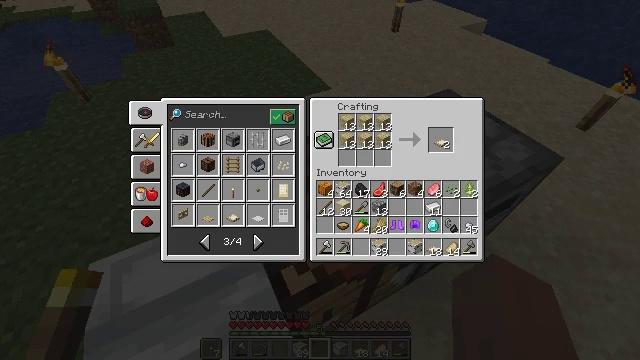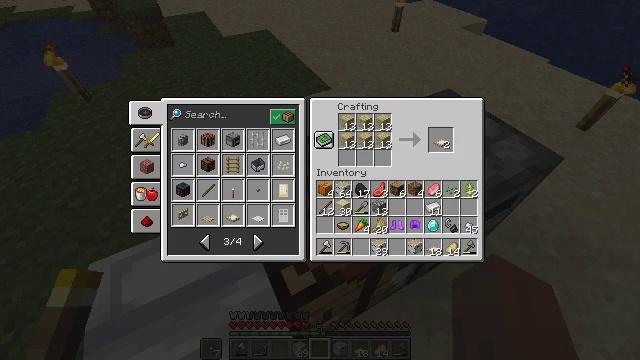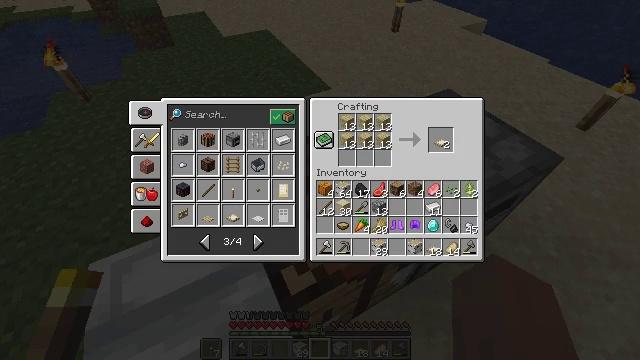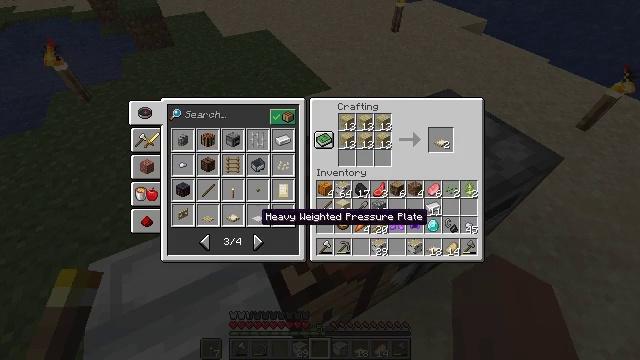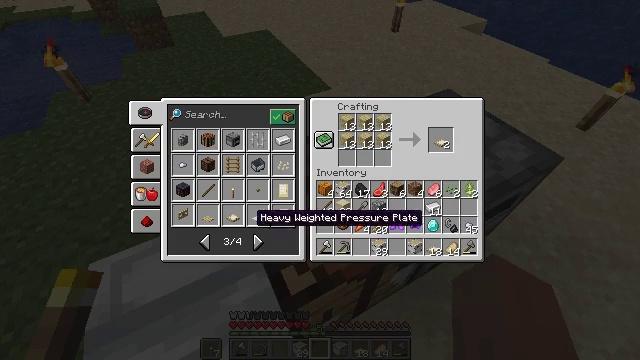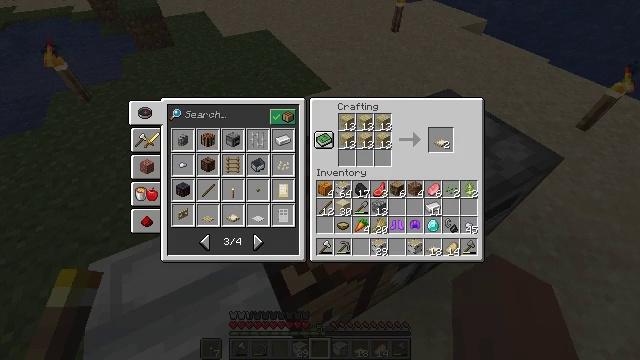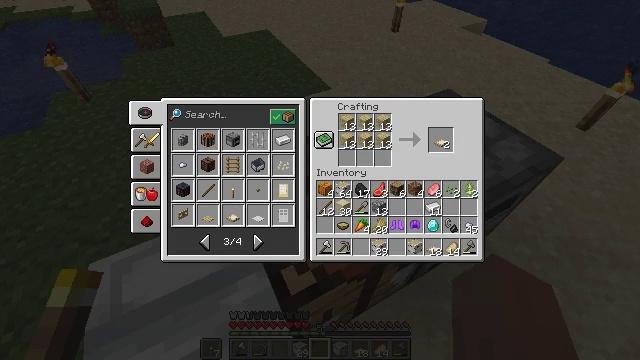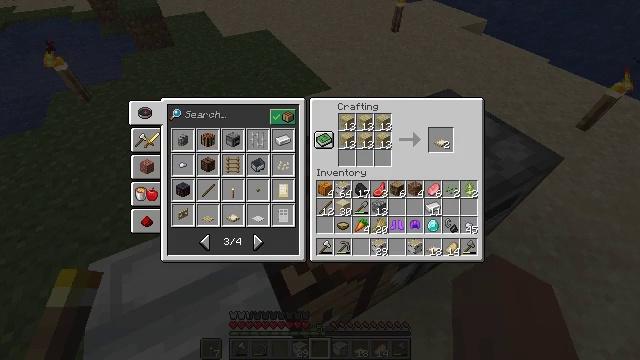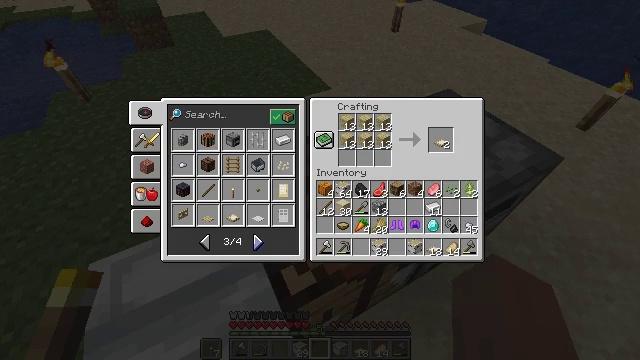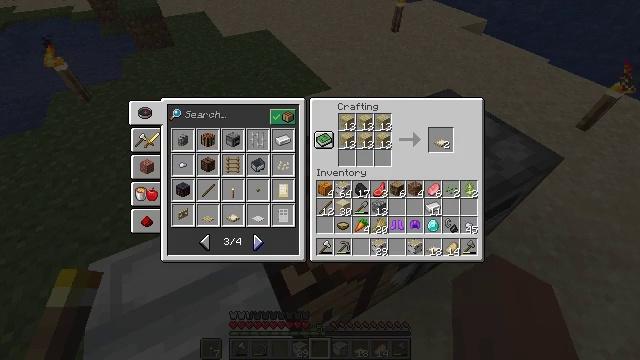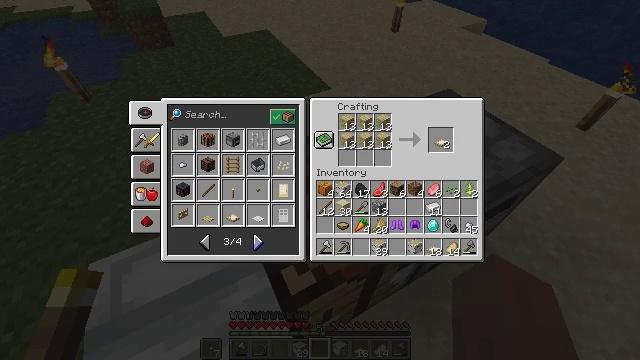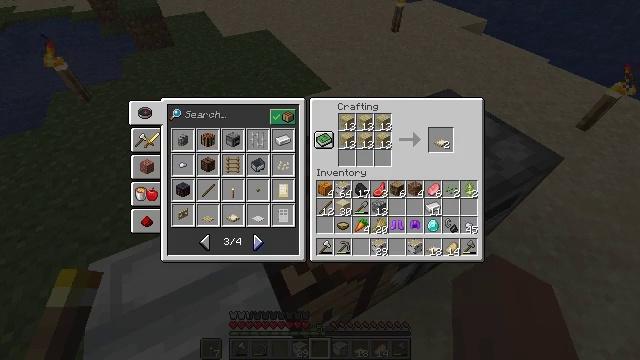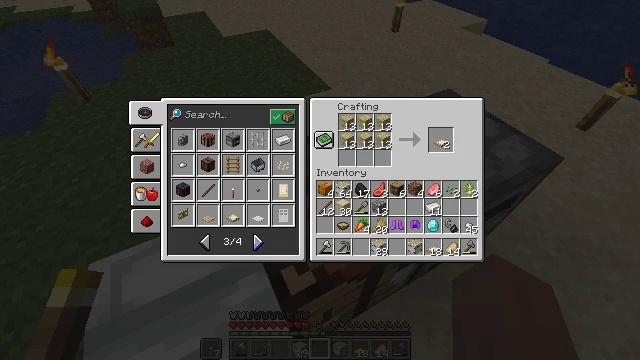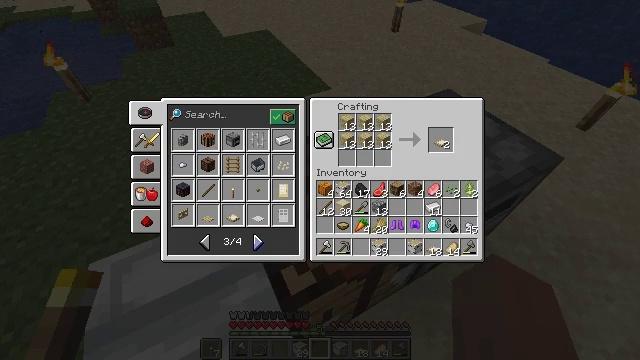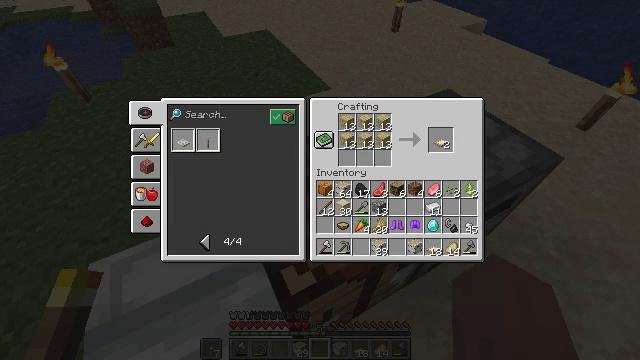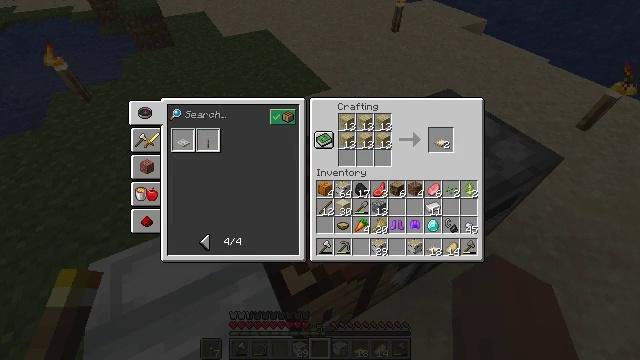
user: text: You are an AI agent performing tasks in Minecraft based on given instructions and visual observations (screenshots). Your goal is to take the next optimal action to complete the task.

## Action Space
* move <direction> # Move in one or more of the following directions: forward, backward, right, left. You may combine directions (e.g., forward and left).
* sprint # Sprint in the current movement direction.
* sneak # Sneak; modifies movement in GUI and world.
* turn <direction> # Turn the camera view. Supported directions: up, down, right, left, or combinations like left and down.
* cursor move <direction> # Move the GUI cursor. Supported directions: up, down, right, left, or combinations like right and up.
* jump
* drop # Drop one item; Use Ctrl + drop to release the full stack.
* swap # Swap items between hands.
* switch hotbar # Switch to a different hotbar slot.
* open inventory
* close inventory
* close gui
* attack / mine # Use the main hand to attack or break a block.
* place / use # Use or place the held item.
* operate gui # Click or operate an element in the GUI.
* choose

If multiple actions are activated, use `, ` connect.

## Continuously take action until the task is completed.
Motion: motion action
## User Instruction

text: Craft the birch fence gate using the crafting table.
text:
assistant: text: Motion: cursor move left
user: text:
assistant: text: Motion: cursor move left
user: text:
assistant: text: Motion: cursor move left
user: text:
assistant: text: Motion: no_op
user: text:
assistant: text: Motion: no_op
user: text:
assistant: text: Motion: no_op
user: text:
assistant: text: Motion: no_op
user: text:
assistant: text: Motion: no_op
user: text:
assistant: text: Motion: no_op
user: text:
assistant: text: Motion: no_op
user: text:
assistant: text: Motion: no_op
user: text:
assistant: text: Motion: no_op
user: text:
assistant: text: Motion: no_op
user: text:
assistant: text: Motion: operate gui
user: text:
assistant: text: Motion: operate gui
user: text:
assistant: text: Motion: operate gui
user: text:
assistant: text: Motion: no_op
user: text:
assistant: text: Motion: no_op
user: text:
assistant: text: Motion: no_op
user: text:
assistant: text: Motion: no_op
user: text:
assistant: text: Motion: cursor move left
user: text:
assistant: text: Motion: cursor move left
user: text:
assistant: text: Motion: no_op
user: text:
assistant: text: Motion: no_op
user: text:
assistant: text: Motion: no_op
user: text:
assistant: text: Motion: operate gui
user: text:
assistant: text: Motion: operate gui
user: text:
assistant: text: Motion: no_op
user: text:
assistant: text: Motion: no_op
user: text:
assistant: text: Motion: no_op